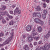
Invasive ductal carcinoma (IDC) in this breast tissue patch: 0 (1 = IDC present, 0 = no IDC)